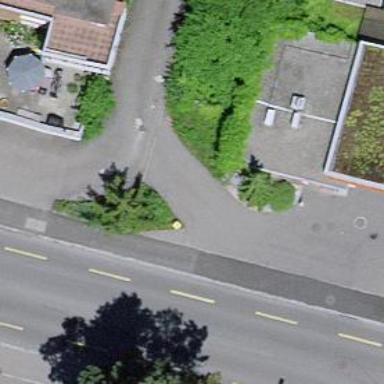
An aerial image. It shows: Post box.